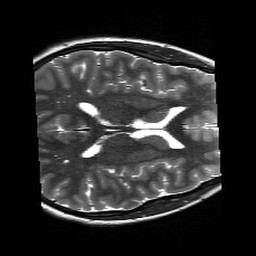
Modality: T2w
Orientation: axial
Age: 18
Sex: female